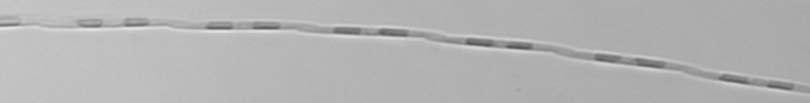
Label: Pseudo-nitzschia